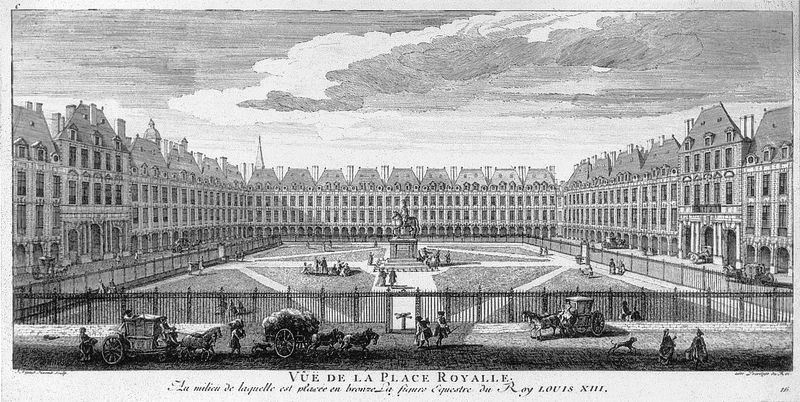
Titel: Place des Vosges in Paris
Standort: Paris, Place des Vosges (EU - F)
Schlagwörter: wolken, menschen, zeichnung, gebäude, park, zaun, architektur, renaissance, reiter, kutschen, wagen, palast, denkmal, stich, marktplatz, königsplatz, ranzösisch